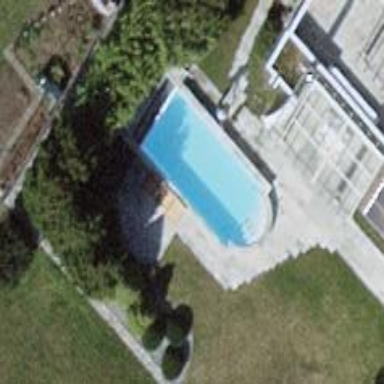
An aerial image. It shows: Swimming pool located in leisure land.